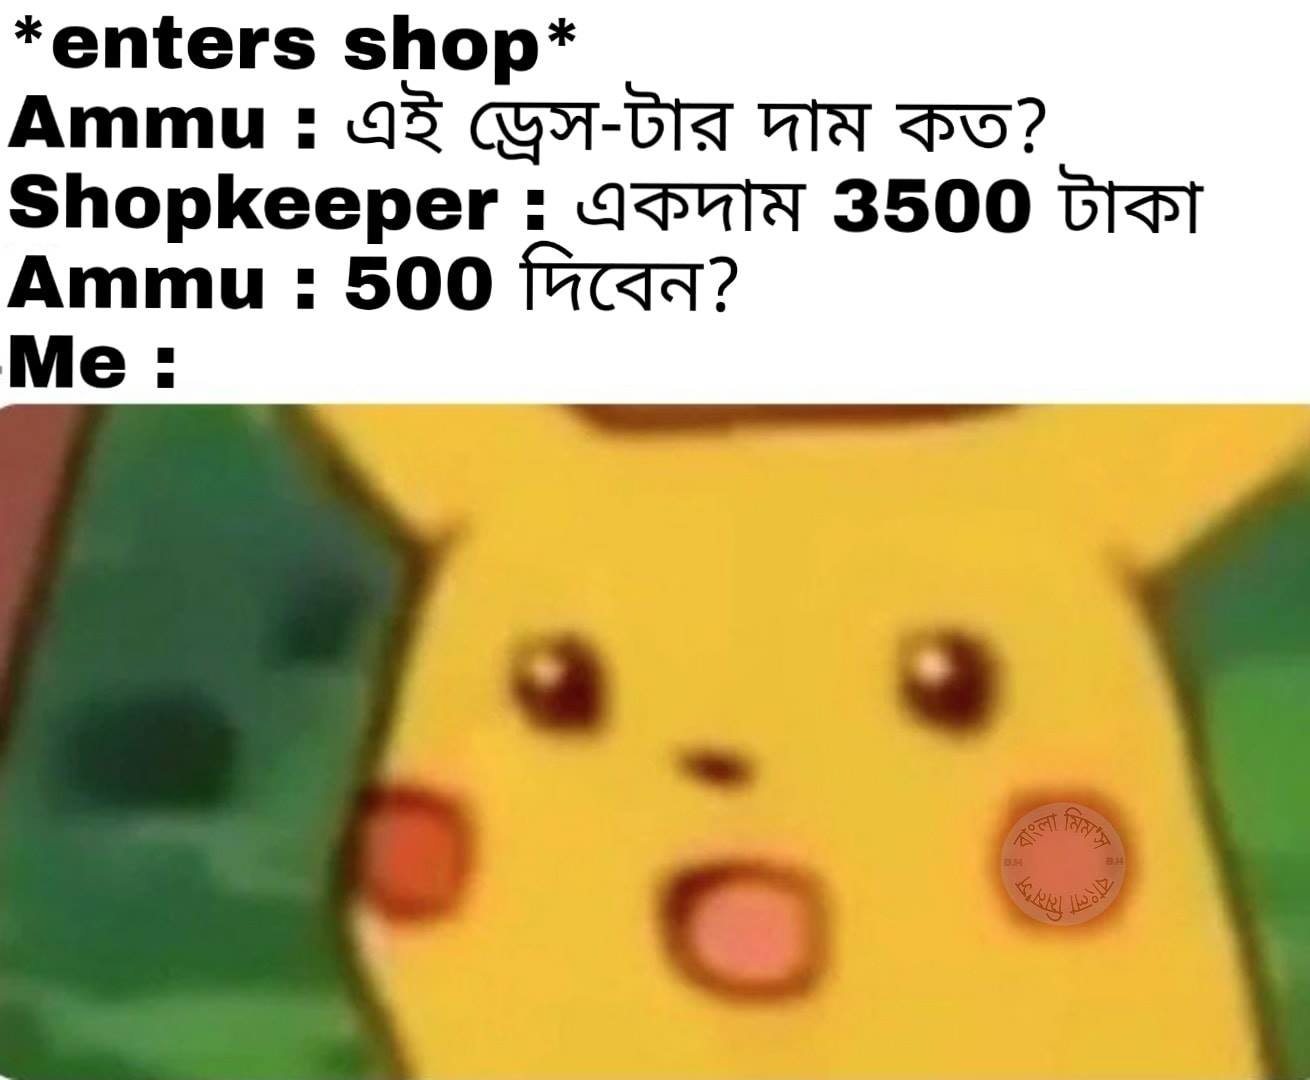
Caption: *enters shop*   Ammu :  এই ড্রেস-টার দাম কত ?   Shopkeeper :  একদম 3500 টাকা  Ammu :  500 দিবেন?    Me :
Label: non-hate